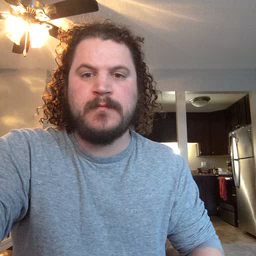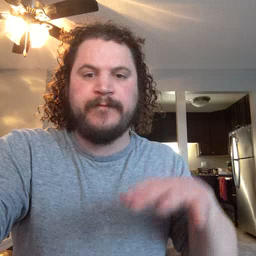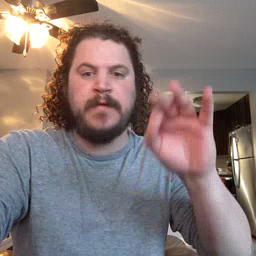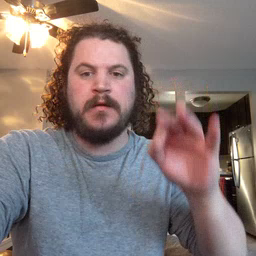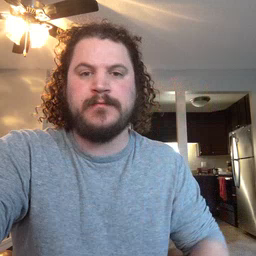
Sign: find